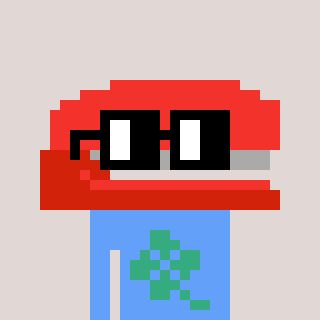
a pixel art character with square black glasses, a stapler-shaped head and a blue-colored body on a warm background